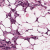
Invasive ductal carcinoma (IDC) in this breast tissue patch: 1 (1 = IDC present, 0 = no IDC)